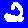
Digit: 2